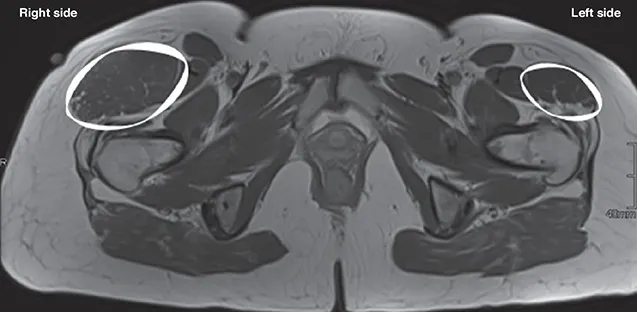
The sequence axial T1 shows the hypertrophic tensor fascia lata (white) on the right (surface: 1.855 mm2) compared to the left side (surface: 789 mm2).
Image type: radiology (mri)